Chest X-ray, PA view. Patient: 17 years old, sex M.
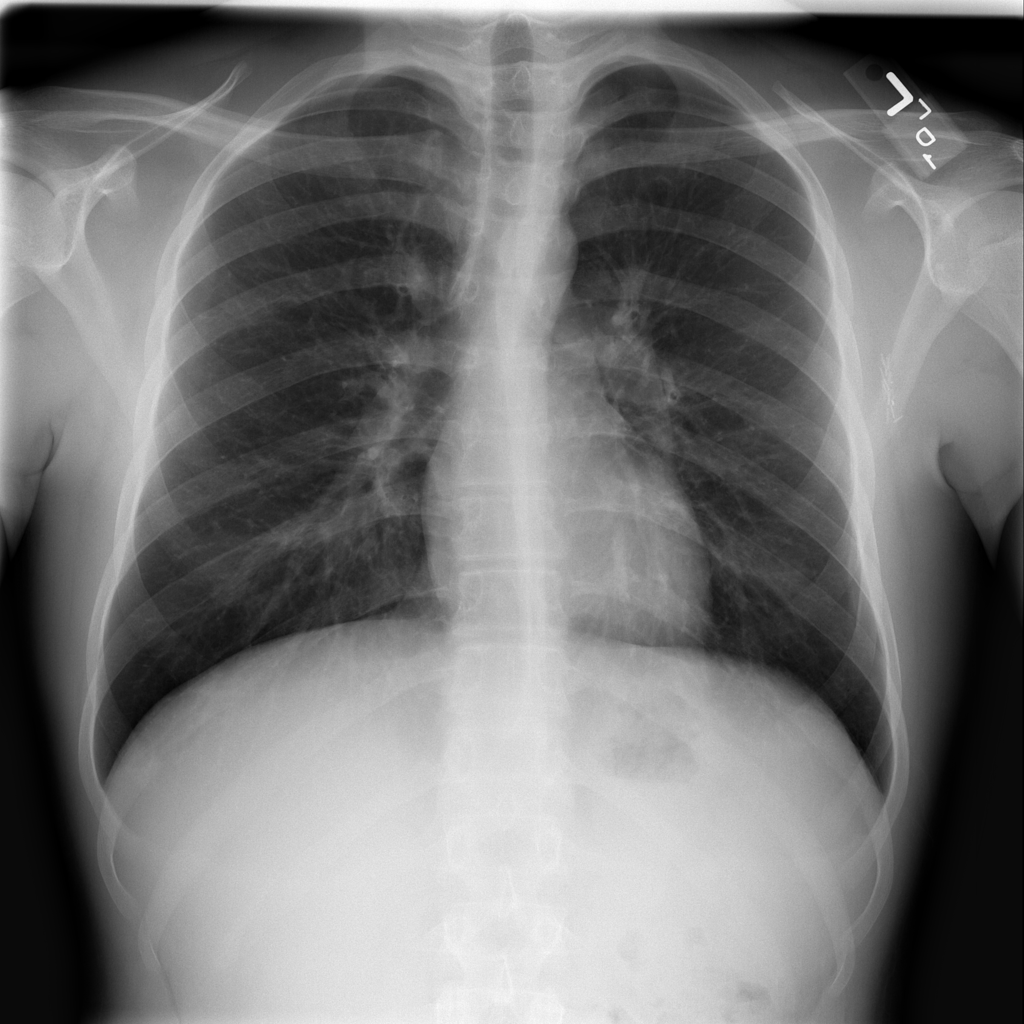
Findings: No Finding